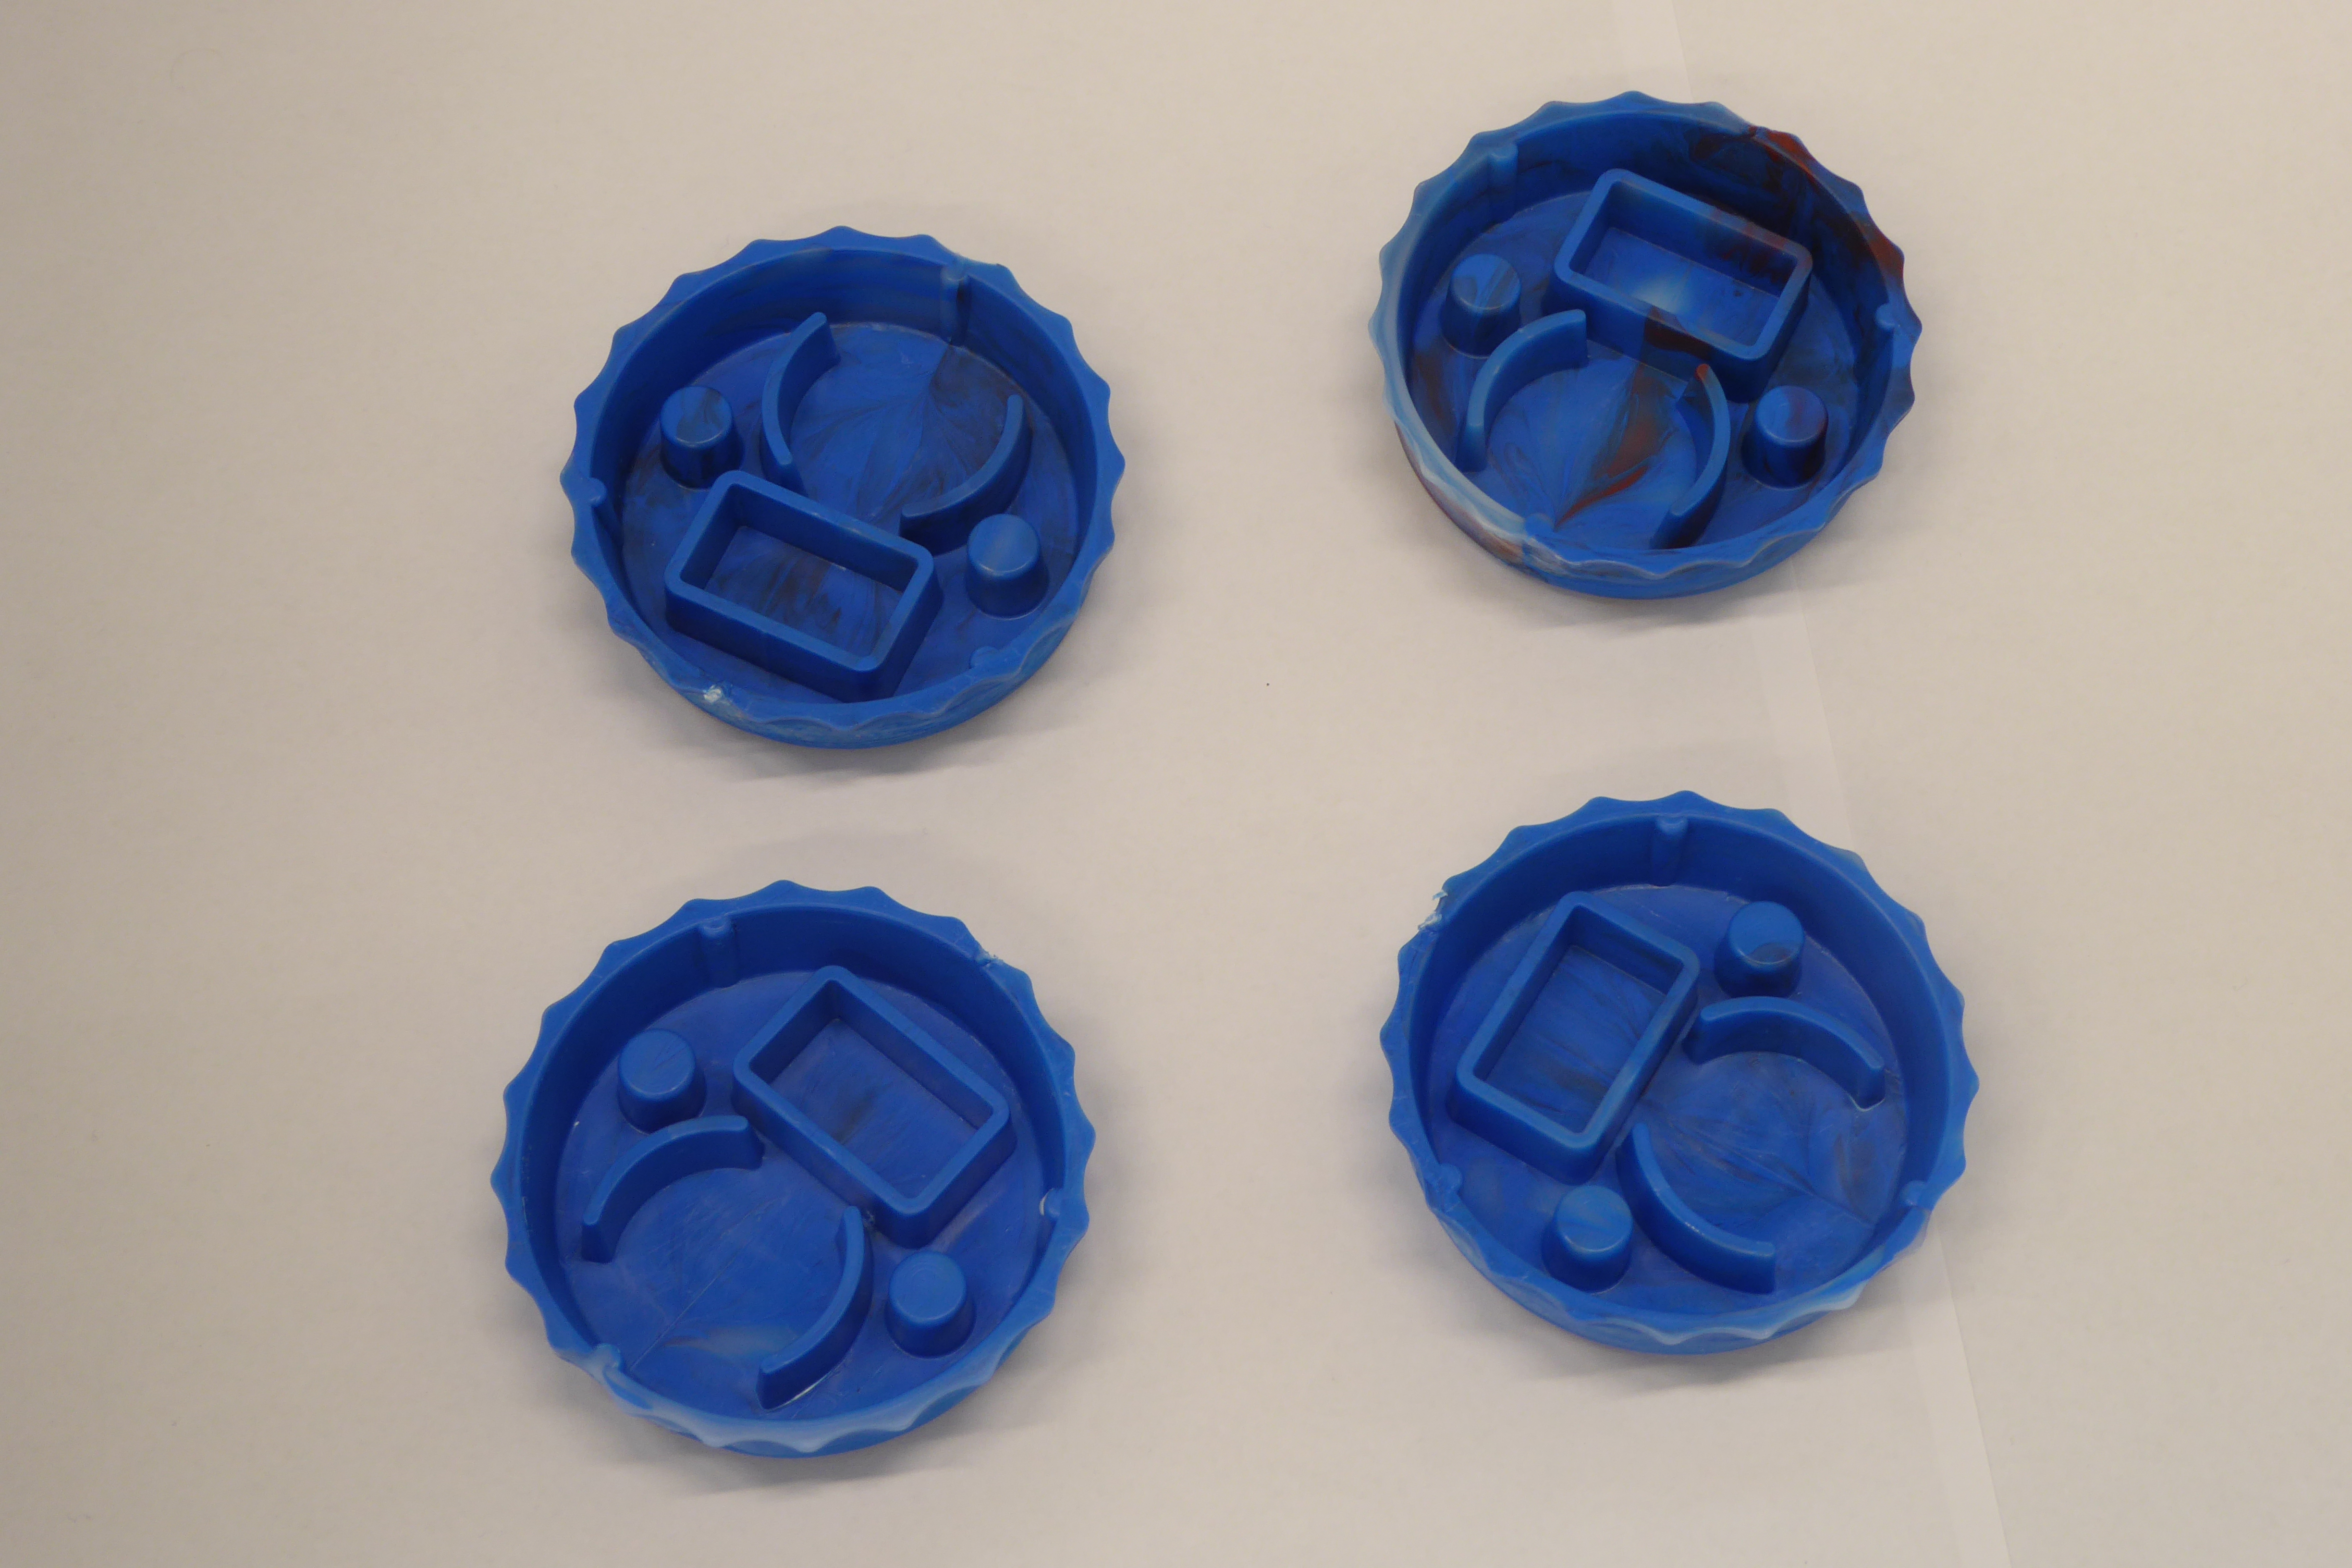
Label: Bottle Opener - Cover